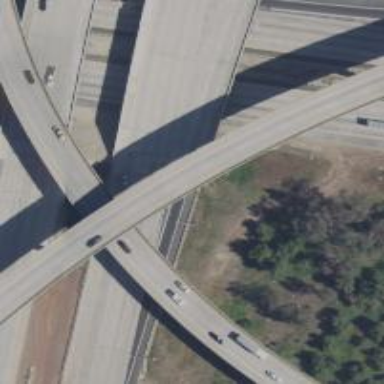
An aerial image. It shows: Motorway link bridge.